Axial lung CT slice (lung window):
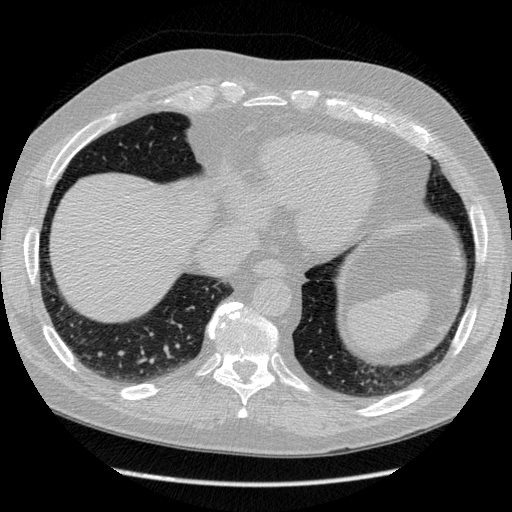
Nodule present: no